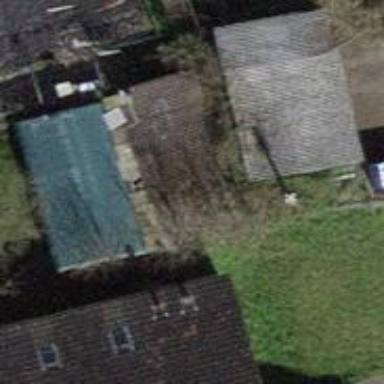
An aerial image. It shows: Garage.